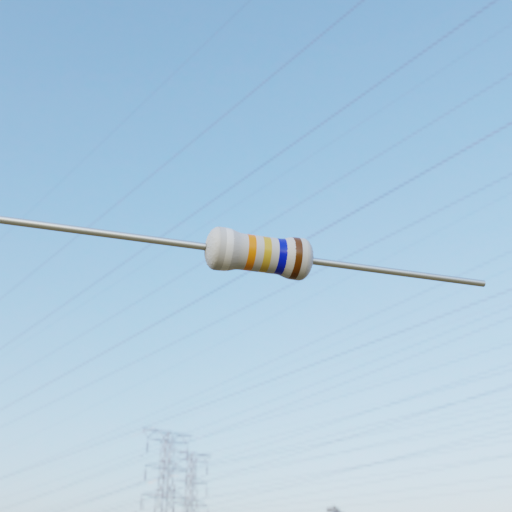
Resistor colour bands (in order): white, orange, gold, blue, brown